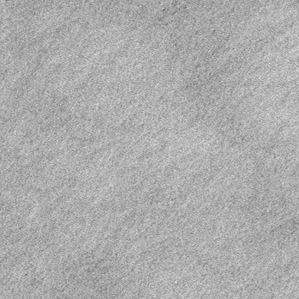
Label: frost